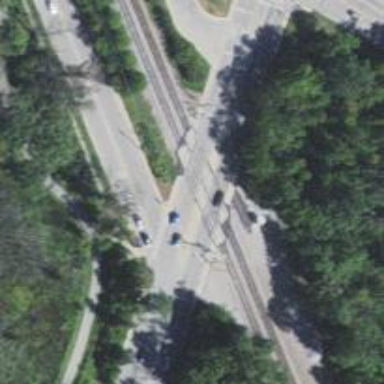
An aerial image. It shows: Crossing for the railway.